Interaction volume radius: 5 \u00c5
Interaction volume height: 10 \u00c5
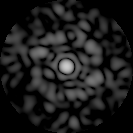
Disorder parameter: 0.8276